Interaction volume radius: 5 \u00c5
Interaction volume height: 25 \u00c5
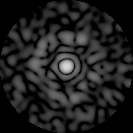
Disorder parameter: 0.843